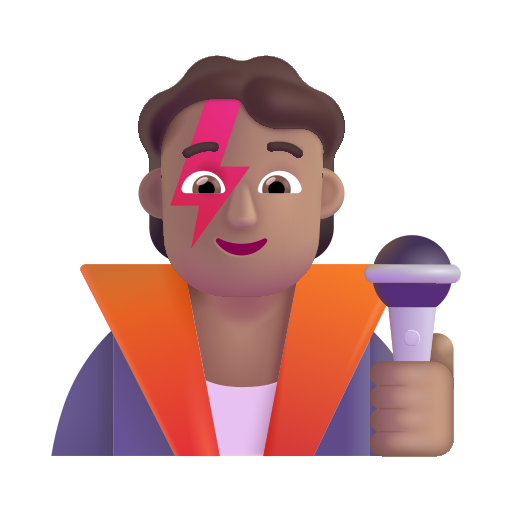
singer color